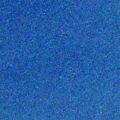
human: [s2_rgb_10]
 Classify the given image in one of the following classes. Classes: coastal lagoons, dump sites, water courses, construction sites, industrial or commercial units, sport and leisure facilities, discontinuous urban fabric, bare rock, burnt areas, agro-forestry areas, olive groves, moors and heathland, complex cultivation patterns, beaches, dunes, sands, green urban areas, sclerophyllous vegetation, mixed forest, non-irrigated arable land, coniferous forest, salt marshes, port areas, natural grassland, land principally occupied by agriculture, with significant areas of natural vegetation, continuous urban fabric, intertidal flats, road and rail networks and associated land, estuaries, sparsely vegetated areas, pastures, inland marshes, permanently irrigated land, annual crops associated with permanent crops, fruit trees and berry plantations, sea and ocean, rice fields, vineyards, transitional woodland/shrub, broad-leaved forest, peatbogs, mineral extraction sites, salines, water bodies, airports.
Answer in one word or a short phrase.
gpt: sea and ocean